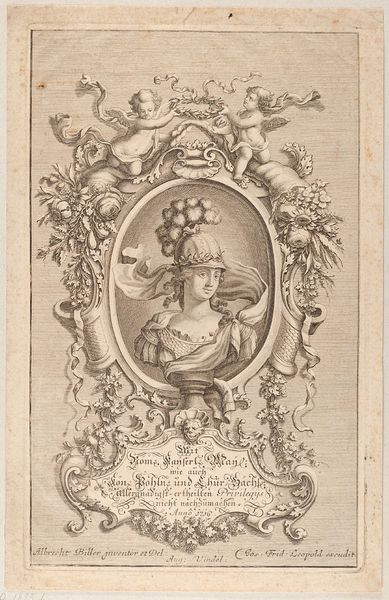
Titel: Büste der Minerva vor einer Kartusche aus Laubwerk, Blatt aus der Folge 'Wandschilder, Friese, Tischplatte und Tisch für getriebene Silberarbeit'
Künstler: Albrecht Biller
Standort: Hamburg
Institution: Museum für Kunst und Gewerbe Hamburg
Schlagwörter: frau, hut, schmuck, tuch, ornament, jung, barock, geschichte, füllhorn, porträt, blatt, brustbild, oval, engel, früchte, schrift, papier, grafik, graphik, kartusche, floral, fotografie, photographie, druckgraphik, druckgrafik, stich, helm, lorbeer, lorbeerkranz, göttin, girlanden, gut, laubwerk, blattwerk, löwe, putten, kupferstich, minerva, amoretten, bandelwerk, reproduktionen, barockzeit, barockzeitalter, blumengewinde, druckerzeugnisse, büste, schulterbüste, krönung, ornamentstich, vorlageblätter